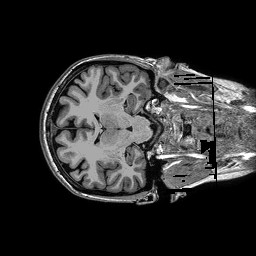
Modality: T1w
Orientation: axial
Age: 46
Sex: female